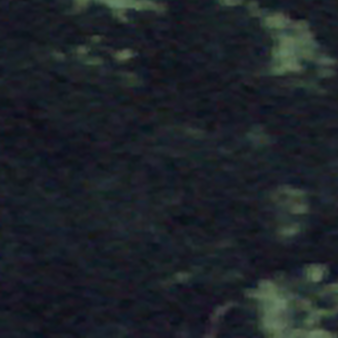
Label: other